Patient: sex M, age 69
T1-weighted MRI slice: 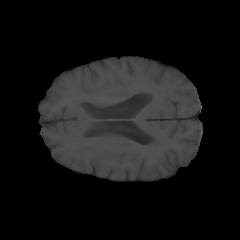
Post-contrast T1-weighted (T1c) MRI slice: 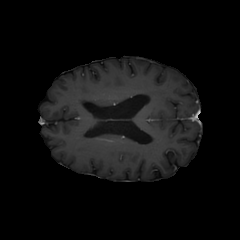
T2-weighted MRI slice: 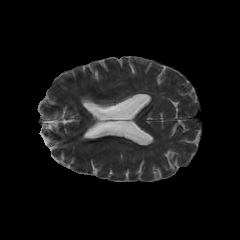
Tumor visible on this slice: no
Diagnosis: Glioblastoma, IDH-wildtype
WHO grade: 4